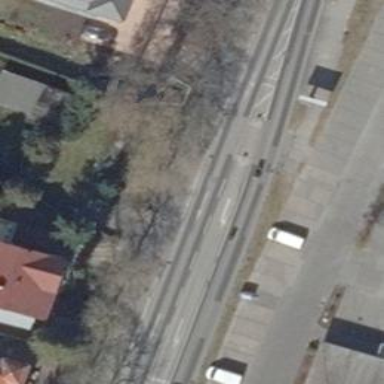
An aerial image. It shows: Secondary road with asphalt surface and lane markings.